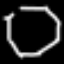
Label: octagon